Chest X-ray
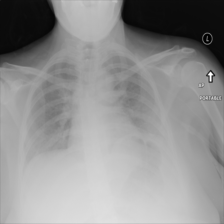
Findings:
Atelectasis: negative
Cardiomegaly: negative
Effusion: negative
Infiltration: negative
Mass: negative
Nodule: negative
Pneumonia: negative
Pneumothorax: negative
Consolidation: negative
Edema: negative
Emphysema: negative
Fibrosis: negative
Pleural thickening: negative
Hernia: negative